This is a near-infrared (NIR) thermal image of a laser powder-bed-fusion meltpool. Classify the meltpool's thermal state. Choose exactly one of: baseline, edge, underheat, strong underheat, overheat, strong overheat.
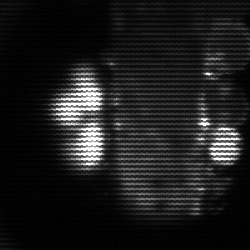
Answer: strong underheat